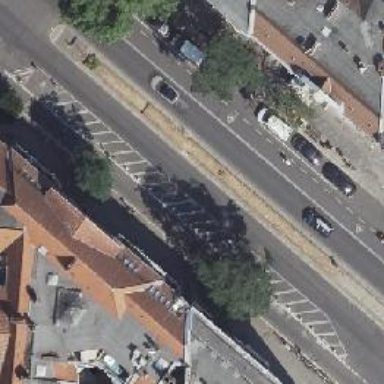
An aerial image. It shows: Secondary road with asphalt surface. It is dual carriageway with lane for parking on the right side. The cycle lane is separated by solid line on the left and dashed line with parking lane on the right.